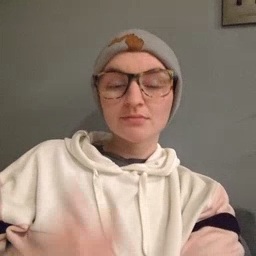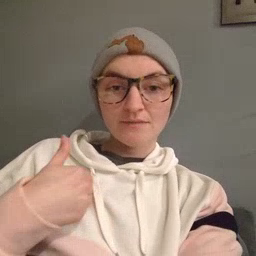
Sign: haveto